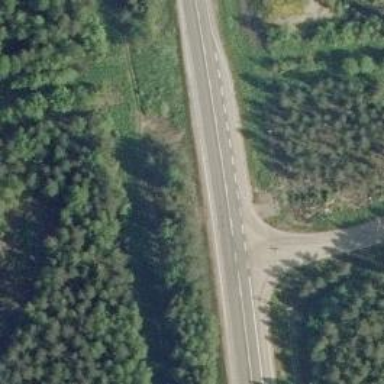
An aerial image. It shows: Asphalt road classified as trunk highway.